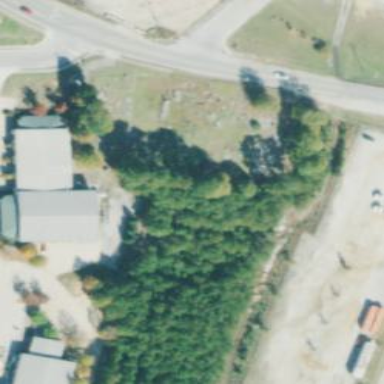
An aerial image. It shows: Cemetery.